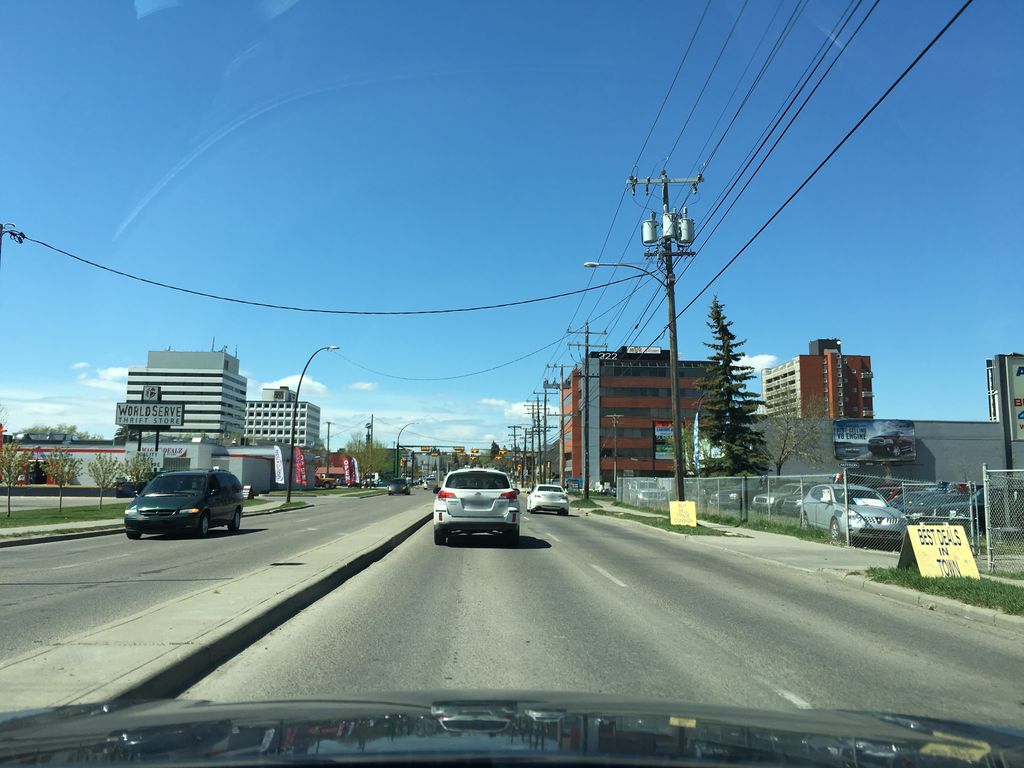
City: calgary